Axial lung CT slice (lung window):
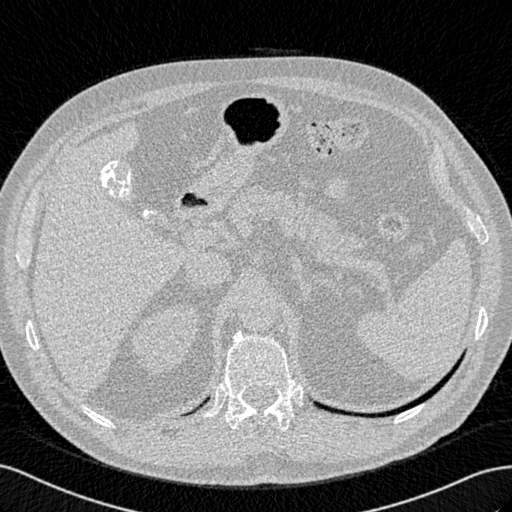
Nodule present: no